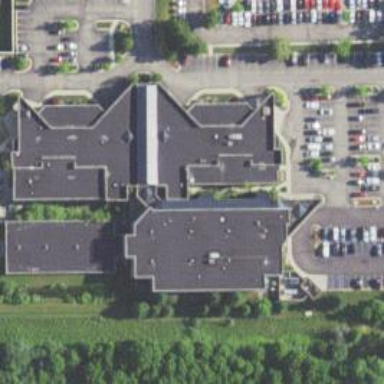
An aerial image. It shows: Healthcare clinic is depicted in the image.